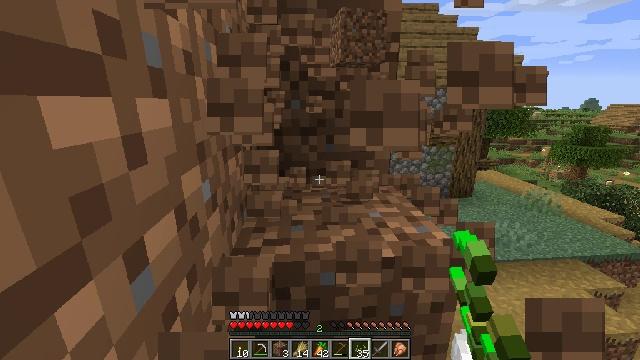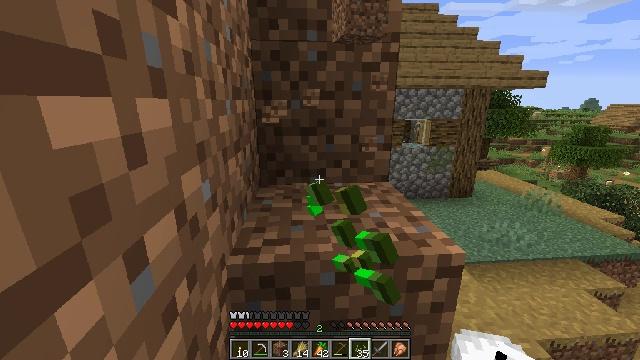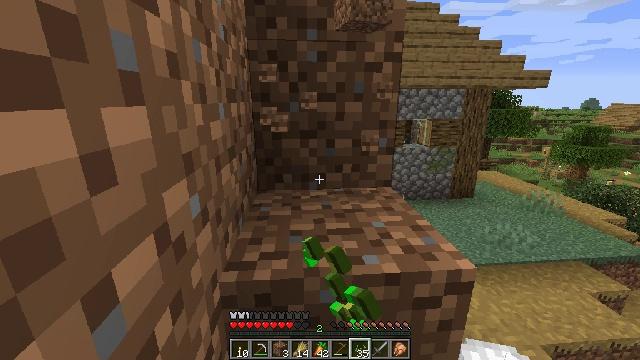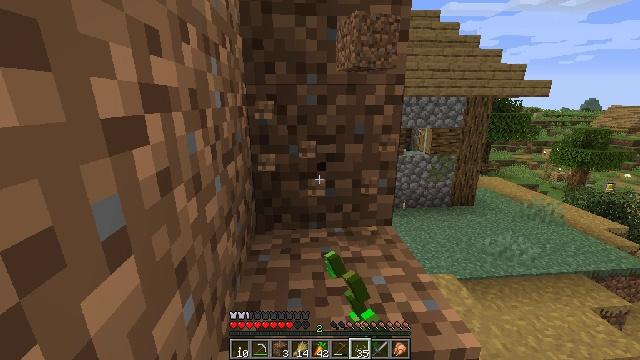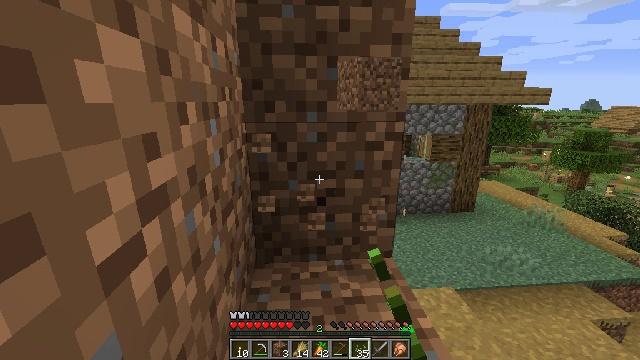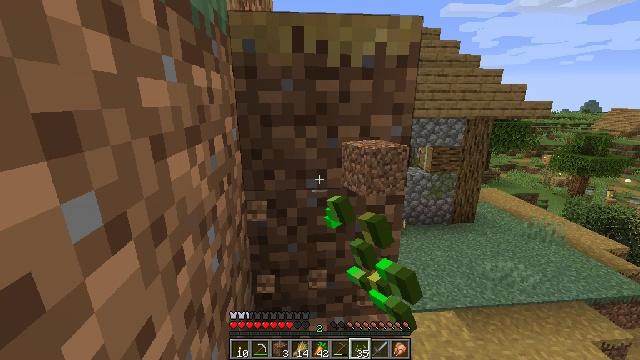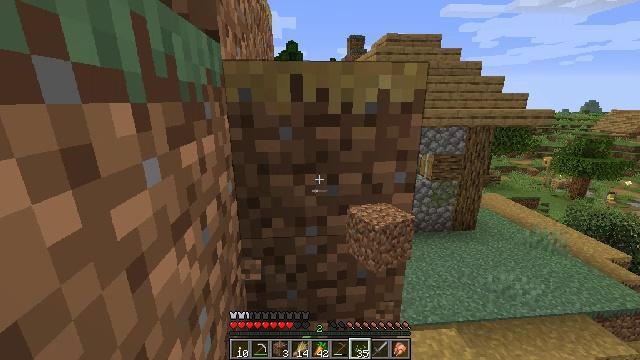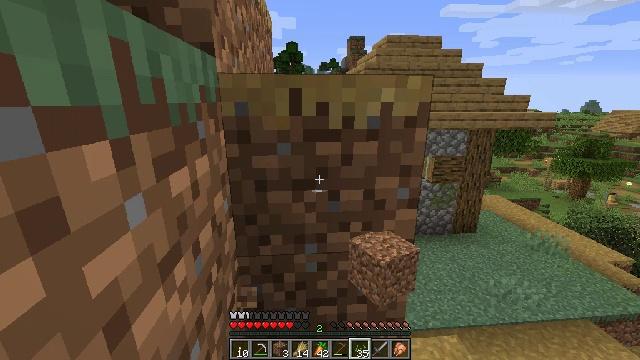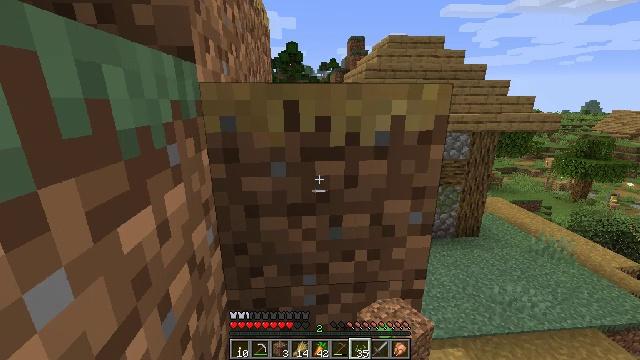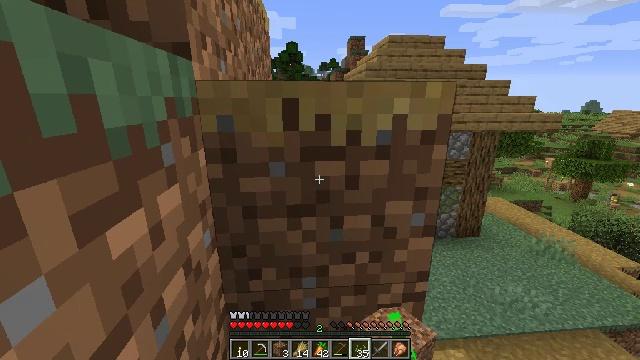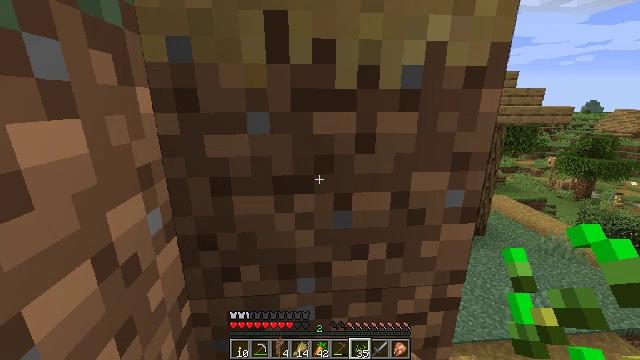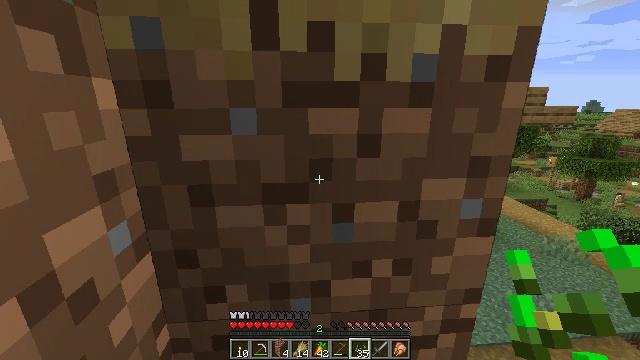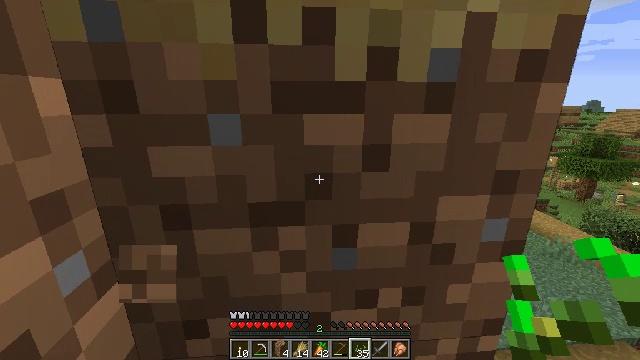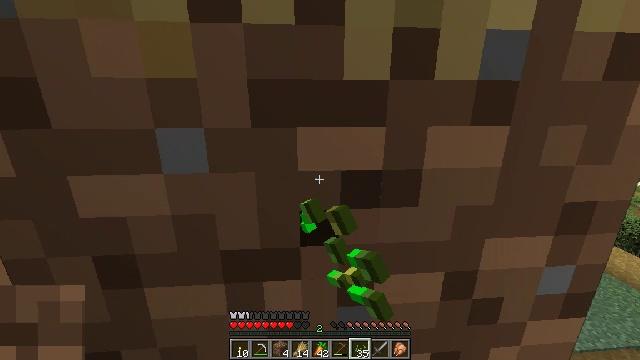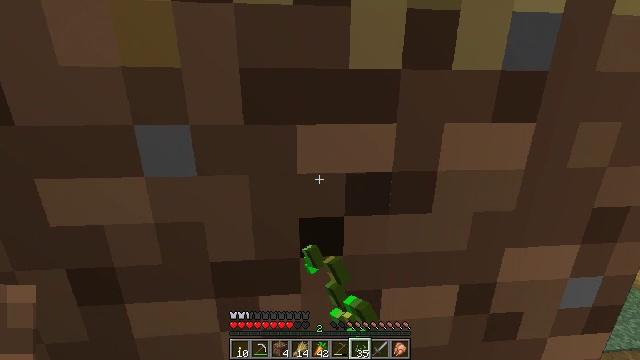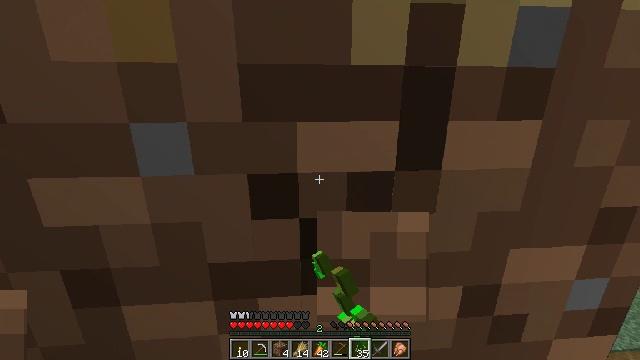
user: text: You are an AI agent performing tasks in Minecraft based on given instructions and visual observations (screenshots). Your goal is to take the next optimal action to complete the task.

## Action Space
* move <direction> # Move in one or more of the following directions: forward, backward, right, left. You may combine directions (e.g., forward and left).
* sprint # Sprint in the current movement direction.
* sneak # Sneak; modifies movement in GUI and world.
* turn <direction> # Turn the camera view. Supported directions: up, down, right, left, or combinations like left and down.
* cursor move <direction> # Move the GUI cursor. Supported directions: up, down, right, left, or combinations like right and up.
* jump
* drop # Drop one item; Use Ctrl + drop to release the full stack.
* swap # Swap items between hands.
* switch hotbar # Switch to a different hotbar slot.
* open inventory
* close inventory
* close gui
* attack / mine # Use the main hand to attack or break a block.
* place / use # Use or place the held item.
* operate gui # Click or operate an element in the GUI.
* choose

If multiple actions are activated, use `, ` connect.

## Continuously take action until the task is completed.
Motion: motion action
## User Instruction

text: Attack the grass path to restore it to dirt.
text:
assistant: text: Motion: attack / mine
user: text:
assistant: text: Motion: move forward, attack / mine
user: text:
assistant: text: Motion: move forward, attack / mine, jump
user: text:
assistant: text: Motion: move forward, attack / mine, jump
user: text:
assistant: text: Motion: move forward, jump
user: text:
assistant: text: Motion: move forward, jump
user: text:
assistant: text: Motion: move forward, jump
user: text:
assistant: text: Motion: move forward, jump
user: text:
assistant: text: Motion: move forward, jump
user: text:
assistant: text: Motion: move forward, jump
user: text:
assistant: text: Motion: move forward, jump
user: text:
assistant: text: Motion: attack / mine, jump
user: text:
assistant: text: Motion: attack / mine
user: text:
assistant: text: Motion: attack / mine
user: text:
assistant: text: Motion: attack / mine
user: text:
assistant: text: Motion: attack / mine
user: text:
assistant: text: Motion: attack / mine
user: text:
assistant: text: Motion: attack / mine
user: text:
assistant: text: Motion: attack / mine
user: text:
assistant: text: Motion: attack / mine
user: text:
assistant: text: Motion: attack / mine
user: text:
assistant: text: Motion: attack / mine
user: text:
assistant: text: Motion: attack / mine
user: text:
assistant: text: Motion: attack / mine
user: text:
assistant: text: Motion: attack / mine
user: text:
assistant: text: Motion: attack / mine
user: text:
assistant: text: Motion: attack / mine
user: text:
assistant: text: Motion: attack / mine
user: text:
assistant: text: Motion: attack / mine
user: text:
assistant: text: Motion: attack / mine